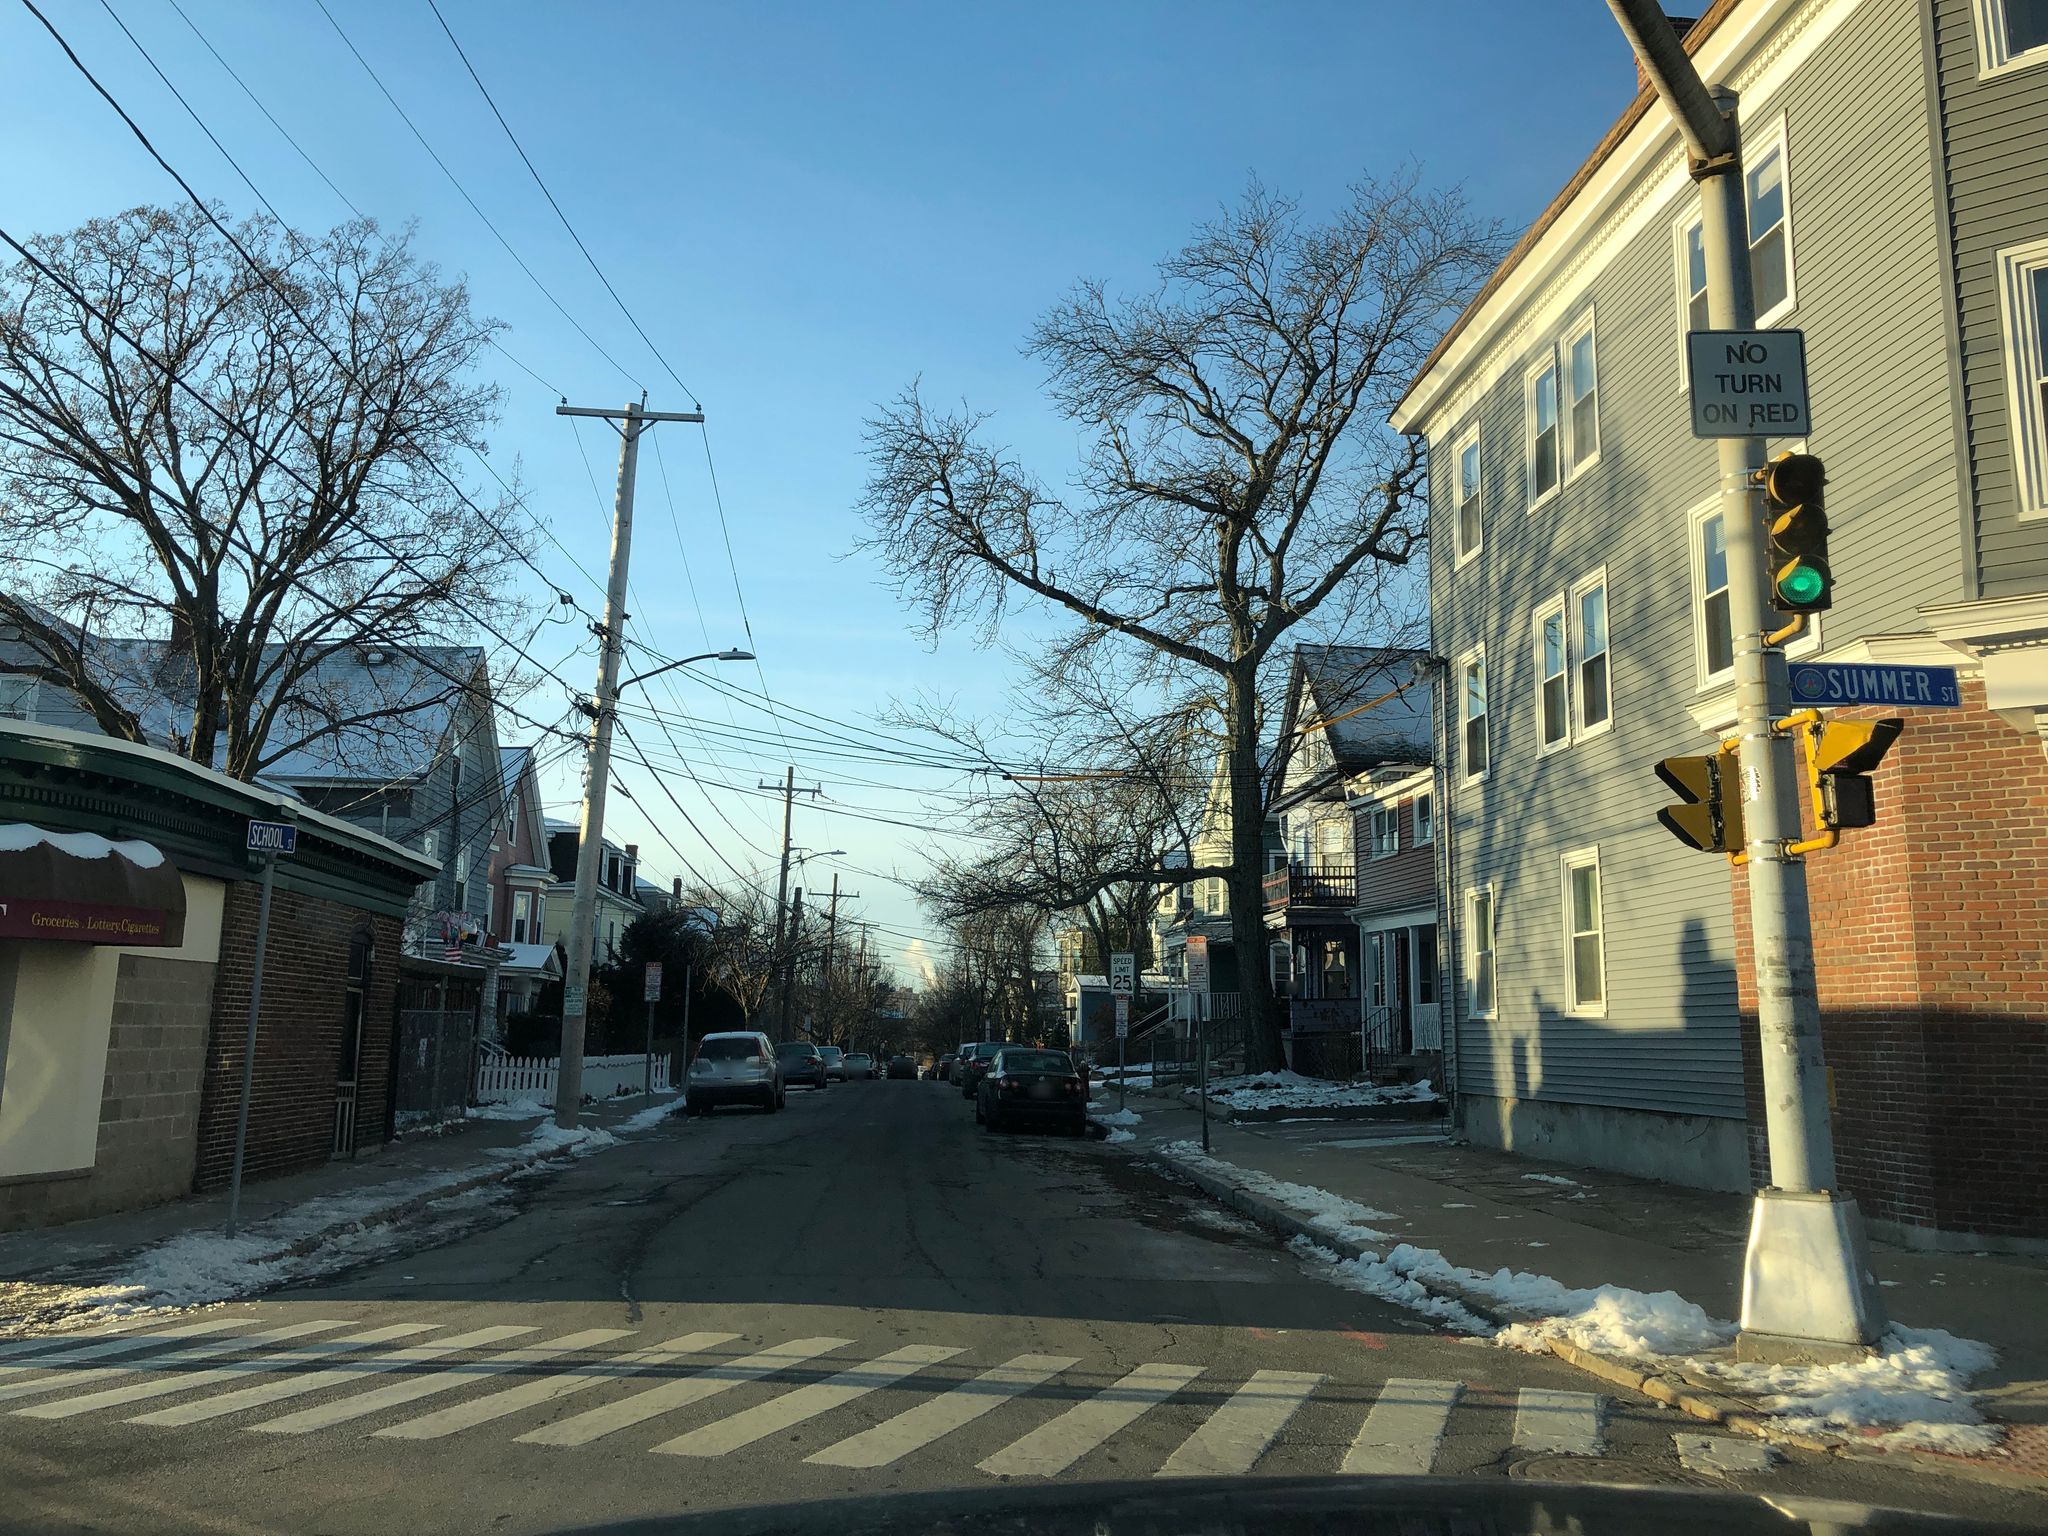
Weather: snowy
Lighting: day
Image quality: good
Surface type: driving surface
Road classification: tertiary
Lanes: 2
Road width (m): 13.7
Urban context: urban centre
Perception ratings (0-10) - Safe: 5.84, Lively: 8.34, Beautiful: 5.77, Boring: 4.04, Depressing: 4.84, Wealthy: 4.86